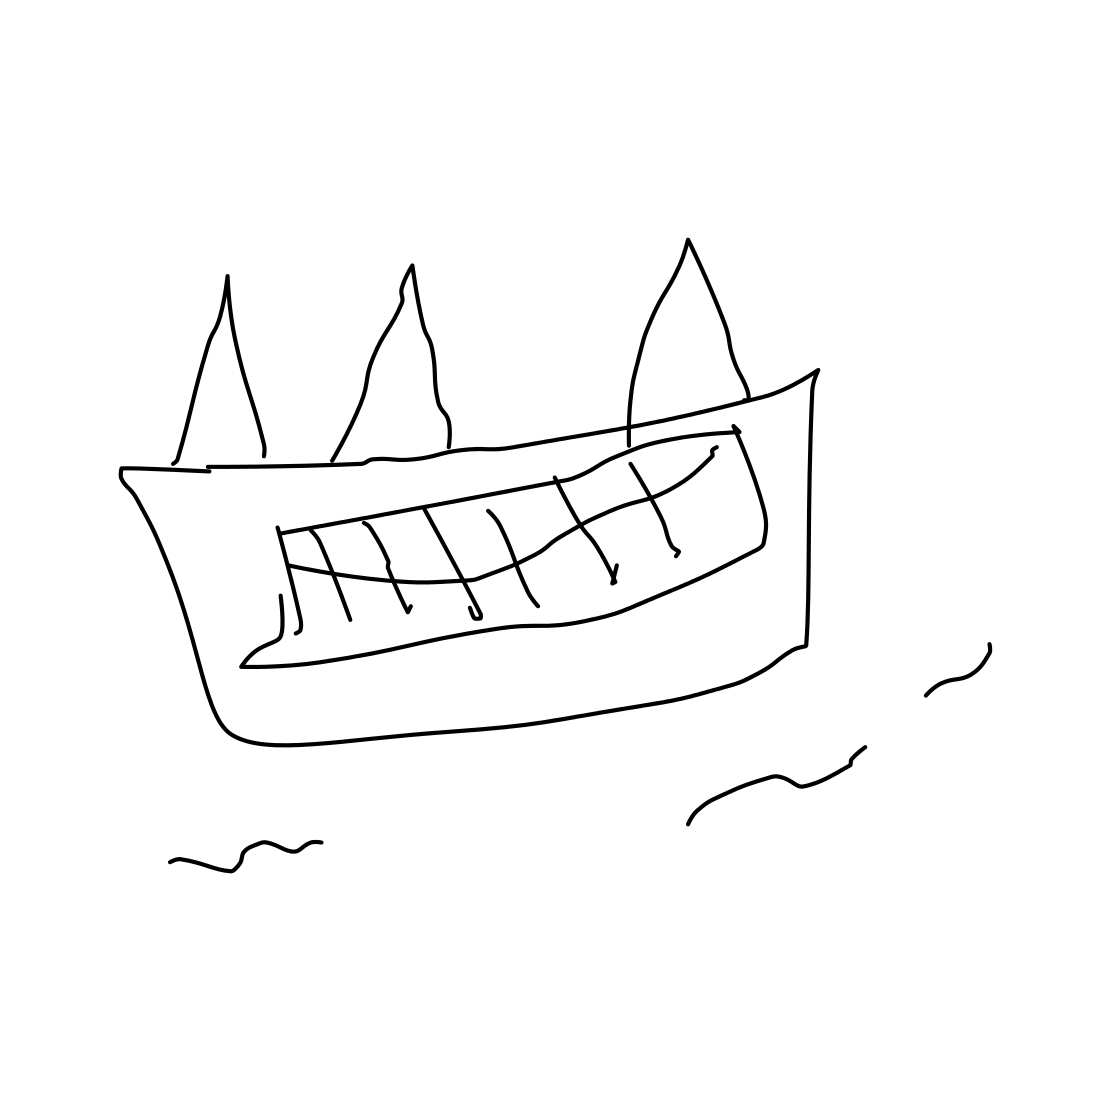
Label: ship